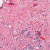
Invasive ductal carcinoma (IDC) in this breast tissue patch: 1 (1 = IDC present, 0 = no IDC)